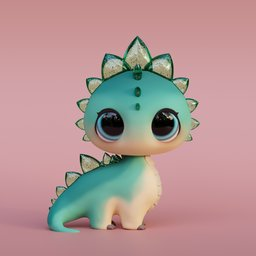
Label: animals